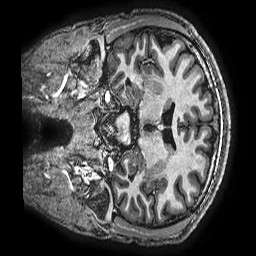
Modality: T1w
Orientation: coronal
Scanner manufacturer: ge
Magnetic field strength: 3 T
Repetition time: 0.007644 s
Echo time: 0.003468 s